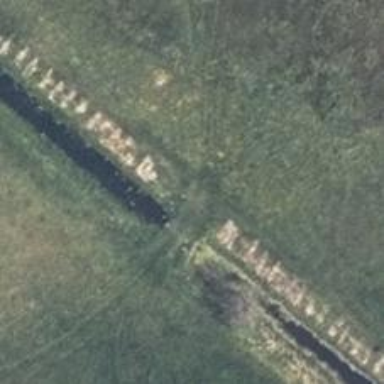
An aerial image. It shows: Track with grass surface on bridge with grade 5 track type.